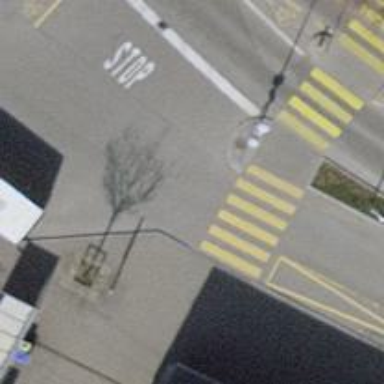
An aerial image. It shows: Zebra crossing on the road.